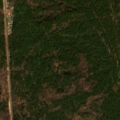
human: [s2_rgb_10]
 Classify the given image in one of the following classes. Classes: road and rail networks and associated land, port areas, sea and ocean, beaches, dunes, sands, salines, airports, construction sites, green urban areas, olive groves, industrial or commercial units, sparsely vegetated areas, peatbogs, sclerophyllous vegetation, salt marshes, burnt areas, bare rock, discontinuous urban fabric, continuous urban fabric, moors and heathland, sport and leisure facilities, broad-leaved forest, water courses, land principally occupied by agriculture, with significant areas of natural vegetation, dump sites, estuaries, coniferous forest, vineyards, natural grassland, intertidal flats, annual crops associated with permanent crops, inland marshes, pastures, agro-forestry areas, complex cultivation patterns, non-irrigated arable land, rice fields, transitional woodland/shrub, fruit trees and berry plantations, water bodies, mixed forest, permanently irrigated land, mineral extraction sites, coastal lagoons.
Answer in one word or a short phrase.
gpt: coniferous forest, mixed forest